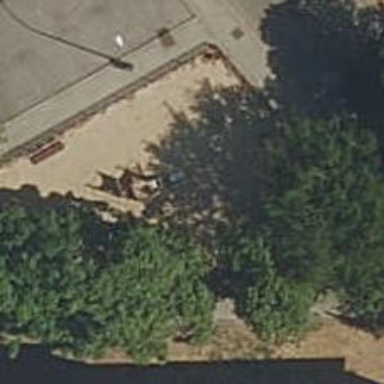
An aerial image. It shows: Playground area for leisure activities on the land.